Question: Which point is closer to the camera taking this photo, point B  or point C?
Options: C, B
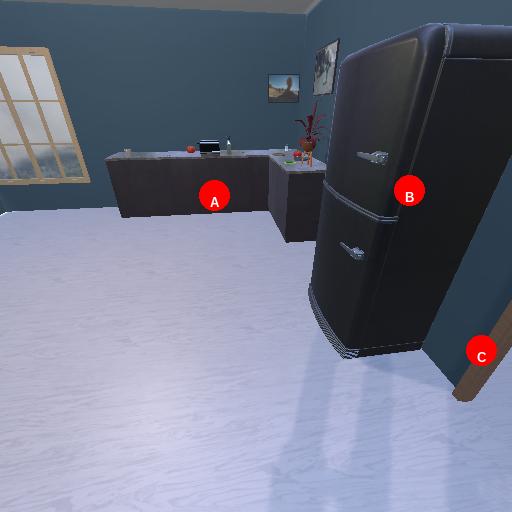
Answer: C